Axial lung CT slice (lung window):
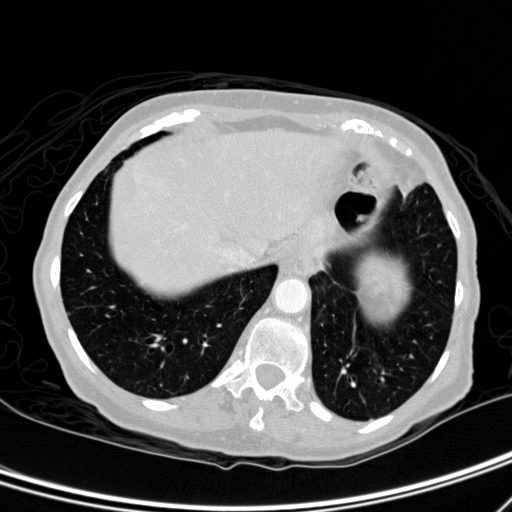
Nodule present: no